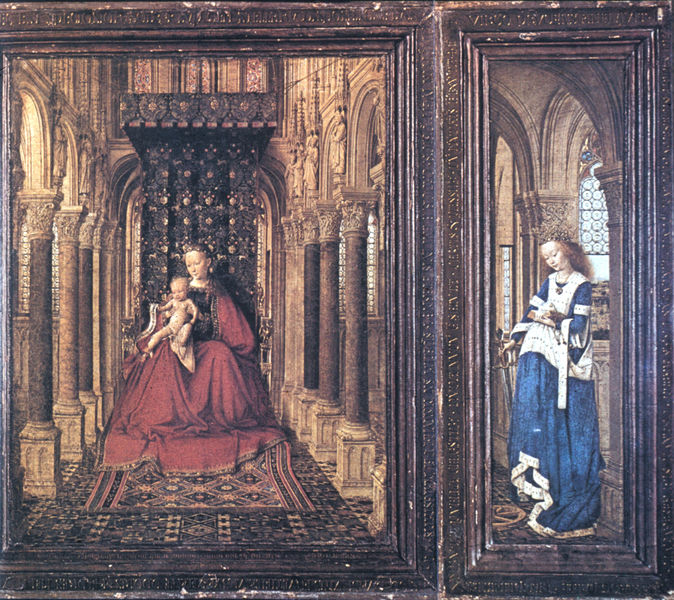
Titel: Marienaltar, Dresdner Triptychon (Teilansicht), Mitteltafel: Maria mit Kind und rechter Flügel: Hl. Katharina von Alexandrien, Rückseite: Jungfrau der Verkündigung
Künstler: Jan van Eyck
Standort: Dresden
Institution: Gemäldegalerie Alte Meister
Schlagwörter: blau, dunkel, flügel, gemälde, himmel, nackt, schatten, umhang, weiß, frauen, ocker, sitzen, ausschnitt, braun, fenster, frau, glas, haar, hell, hintergrund, holz, kleid, kleider, licht, marmor, pfeiler, raum, schmuck, schwarz, säule, säulen, zimmer, rosen, rot, schloss, beige, teppich, alt, architektur, hermelin, pelz, rahmen, sockel, stehen, stein, innenraum, kirche, gewand, gold, interieur, kutte, mantel, sitzend, gewänder, kind, mutter, saum, gotik, krone, locken, rechts, renaissance, schön, engel, magd, bogen, perspektive, zwei, fußboden, kette, baby, pilaster, rad, arch, arches, blue, church, columns, crown, hall, ornate, palace, red, religious, sword, thron, throne, white, window, braut, carpet, dress, painting, robe, windows, detail, symmetrie, schmal, lesen, ornamente, rug, teppiche, tiefe, faltenwurf, schwanger, halle, bögen, arkade, loggia, gewölbe, knabe, buch, stern, links, zentralperspektive, jungfrau, sterne, fliesen, schwert, tron, beten, altar, arkaden, kapitelle, kapitell, verziert, kirchenschiff, schoss, mittelschiff, wood, statuen, gotisch, spitzbogen, wandaufriss, christus, jesus, jesus christus, pieta, brief, christlich, mittelalter, kirchenraum, romanik, florenz, baldachin, child, elisabeth, königin, heilige, golden, geöffnet, postament, heilig, gothik, maria, korinthisch, madonna, magdalena, butzenscheiben, frame, castle, mother, saint, verzierungen, ebenholz, rosetten, altarbild, anna, tafelbild, kostbar, virgin, verkündigung, fromm, tryptichon, säulengang, bauplastik, kronen, korintisch, basen, jesuskind, geschmückt, akaden, retabel, schriftband, flügelaltar, katharina, mitteltafel, triptychon, christ, triptichon, thronend, schwangere, diptychon, muttergottes, jan van eyck, van eyck, altartafel, arkadenzone, außenflügel, baldachinthron, bauskulptur, brügge, eyck, heilige katharina, jesukind, kapitele, madonna rolin, schwangerschaft, seitentafel, thronende madonna, thronende maria, tritychon, himmlisch, christian, mary, irdisch, rich, halo, krome, pregnant, elizabeth, pillars, belly, alter, panels, holy child, rugs, motherhood, maddona, 1700s, pregnancy, hold child, post-patrum